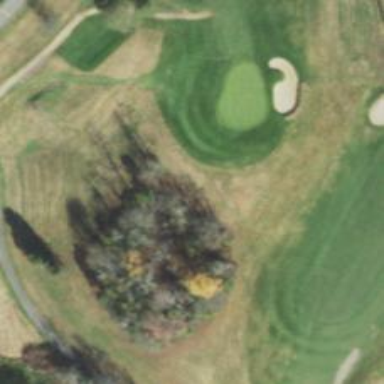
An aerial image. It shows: Rough area on grassy golf course.